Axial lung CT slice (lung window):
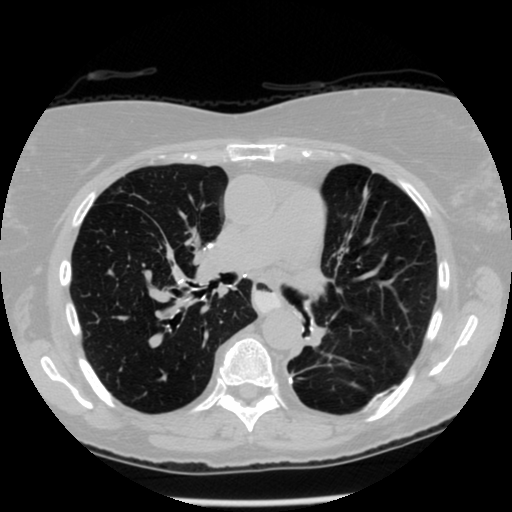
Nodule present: no